Question: I tried reading an image from folder. I am using ide. I ran the below code but the image was not loaded. The code is taken from <URL>
'''
Mat image = new Mat(new Size(500,500 ),CvType.CV_8U);// Change CvType as you need.
image = Highgui.imread("icon.png");
if(image.empty()) {
Log.i(TAG, "Empty image!");
}
'''
My
Screenshot of my drawable folder is below :

How can I load this image?
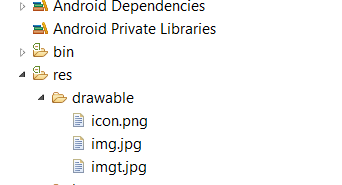
Answer: I found an example for this work.
'''
InputStream inpT = getResources().openRawResource(R.drawable.imgt);
mTemp = readInputStreamIntoMat(inpT);
private static Mat readInputStreamIntoMat(InputStream inputStream) throws IOException {
// Read into byte-array
byte[] temporaryImageInMemory = readStream(inputStream);
// Decode into mat. Use any IMREAD_ option that describes your image appropriately
Mat outputImage = Highgui.imdecode(new MatOfByte(temporaryImageInMemory), Highgui.IMREAD_GRAYSCALE);
return outputImage;
}
private static byte[] readStream(InputStream stream) throws IOException {
// Copy content of the image to byte-array
ByteArrayOutputStream buffer = new ByteArrayOutputStream();
int nRead;
byte[] data = new byte[16384];
while ((nRead = stream.read(data, 0, data.length)) != -1) {
buffer.write(data, 0, nRead);
}
buffer.flush();
byte[] temporaryImageInMemory = buffer.toByteArray();
buffer.close();
stream.close();
return temporaryImageInMemory;
}
'''